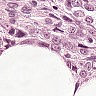
Metastatic tissue present: yes